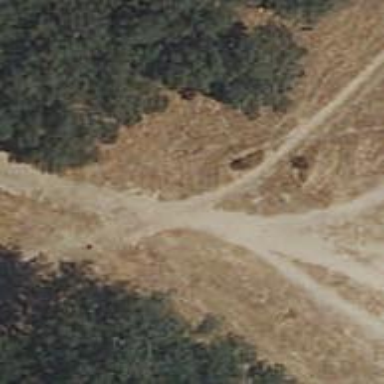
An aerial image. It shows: Dirt path.